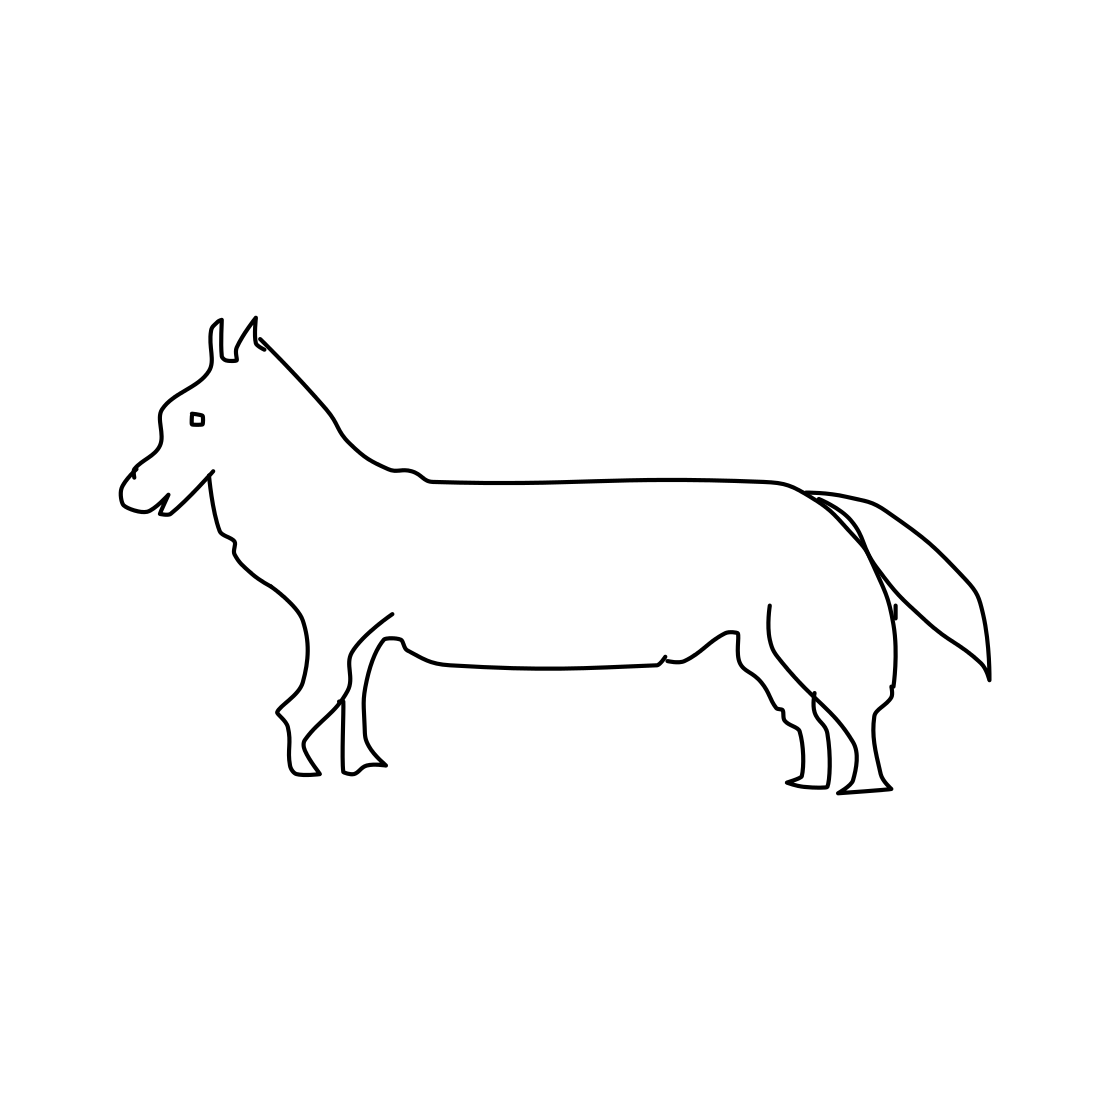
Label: horse